Question: I save stats for my website i got problem my stats are saved more than once for day, i tried to write php code to delete other for that day and keep just one

if you see date 2018-08-13 are saved 3 times some of them are saved once or twice or more for that day,
: How can i keep only one for that day using php code DELETE
For time is saved in database 'time();'
output in photo is 'date('Y-m-d H:i',$getstats['time']);'
(If you want you can edit to make it more clear to undestand)
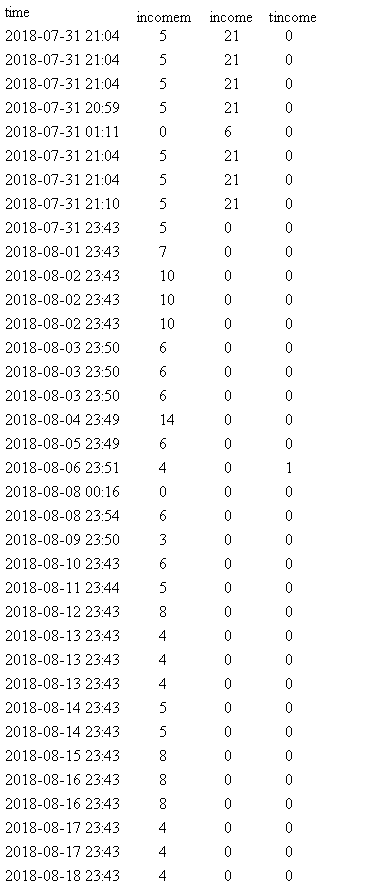
Answer: 1. I assume you are using MySQL
2. I assume your table name is stats
Add Primary Key column + constraint to your table
'''
ALTER TABLE 'stats'
ADD COLUMN 'id' INT(11) NOT NULL AUTO_INCREMENT FIRST,
ADD PRIMARY KEY ('id');
'''
Create procedure as below
'''
BEGIN
DECLARE idToRemove INT;
WHILE exists(select count(*) from stats group by date(time) having count(*) > 1) DO
select min(id) into idToRemove from stats group by date(time) having count(*) > 1 limit 1;
delete from stats where id = idToRemove;
END WHILE;
END
'''
: Execute procedure
'''
call removeDuplicates()
'''
1. Primary Key should remain
2. why the duplicates are even created? How about adding UNIQUE constraint on time column and use INSERT IGNORE ... statement in your code?